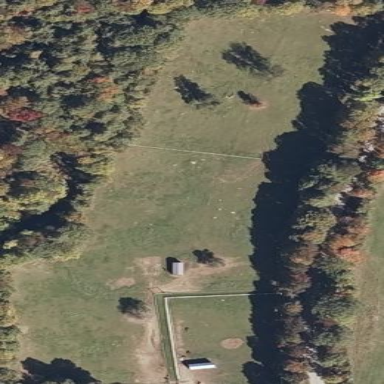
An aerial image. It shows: Pasture covered in meadow.